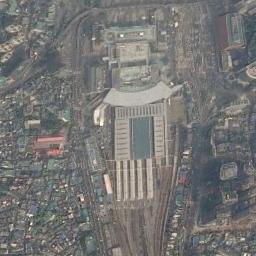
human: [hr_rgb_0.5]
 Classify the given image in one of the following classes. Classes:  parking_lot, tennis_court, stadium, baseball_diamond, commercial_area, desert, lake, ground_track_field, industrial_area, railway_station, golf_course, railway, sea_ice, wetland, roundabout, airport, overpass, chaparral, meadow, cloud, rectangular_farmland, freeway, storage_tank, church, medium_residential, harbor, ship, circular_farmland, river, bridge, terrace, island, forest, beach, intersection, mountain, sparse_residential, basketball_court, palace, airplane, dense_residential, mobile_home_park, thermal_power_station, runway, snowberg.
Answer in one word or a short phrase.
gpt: railway_station